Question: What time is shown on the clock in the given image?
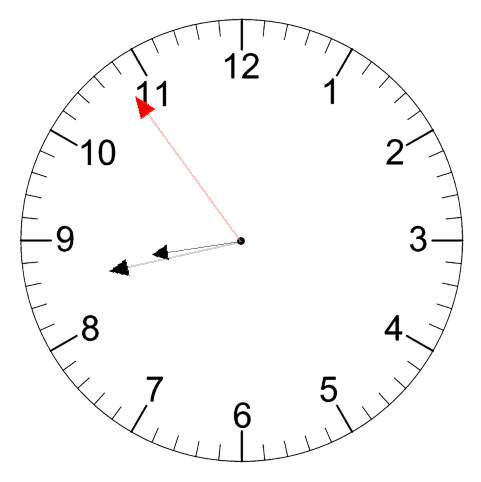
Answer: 08:42:54